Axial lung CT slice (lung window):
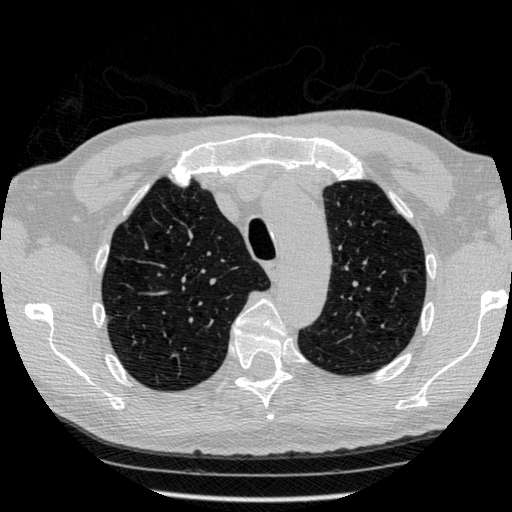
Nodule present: no